Question: I'm having a hard time trying to figure out how to properly do ORM on a certain database design.
My schema consists of three tables: a user table, a review table, and a vote table. Users can publish reviews for albums, and they can also assign a positive or negative rating to any review. Albums are provided from an external API, so their table is missing from the schema, but their IDs are referenced.
A user primary key simply consists of their username. A review primary key is composed of the reviewer's username, which is a foreign key, and the reviewed album ID. Finally, a vote primary key is composed of the voter's username, again a foreign key, and the voted review's primary key, consisting, as said earlier, of the reviewer's username and the reviewed album ID.
A user can publish a review for each individual album, and also can assign a vote for each individual review.
This is the ER model representing the schema:

To map the entities IDs, I'm using the '@IdClass' annotation, but I'm not sure I'm headed in the right direction. I also tried using the '@EmbeddedId' annotation, but the result is the same.
This is what my entities classes look like so far:
'''
@Entity
public class User implements Serializable {
private static final long serialVersionUID = 1;
@Id @Column(name = "username")
private String username;
@Column(unique = true, nullable = false)
private String email;
@Column(name = "password", nullable = false)
private String password;
@Temporal(TemporalType.TIMESTAMP) @Column(name="signUpDate", nullable = false)
private Date signUpDate;
// empty constructor, getters, setters, equals and hashCode implementations
}
'''
'''
@Entity @IdClass(ReviewId.class)
public class Review implements Serializable {
private static final long serialVersionUID = 1;
@Id @ManyToOne @JoinColumn(name = "reviewerUsername", referencedColumnName = "username")
private User reviewer;
@Id @Column(name = "reviewedAlbumId")
private Long reviewedAlbumId;
@Column(name = "content", nullable = false, length = 2500)
private String content;
@Column(name = "rating", nullable = false)
private Integer rating;
@Temporal(TemporalType.TIMESTAMP) @Column(name = "publicationDate", nullable = false)
private Date publicationDate;
// empty constructor, getters, setters, equals and hashCode implementations
}
'''
'''
@Entity @IdClass(VoteId.class)
public class Vote implements Serializable {
private static final long serialVersionUID = 1;
@Id @ManyToOne @JoinColumn(name = "voterUsername", referencedColumnName = "username")
private User voter;
@Id @ManyToOne @JoinColumns({
@JoinColumn(name = "reviewerUsername", referencedColumnName = "reviewerUsername"),
@JoinColumn(name = "reviewedAlbumId", referencedColumnName = "reviewedAlbumId")
})
private Review review;
@Column(name = "vote") // @todo add attribute nullable = false
private Boolean vote;
// empty constructor, getters, setters, equals and hashCode implementations
}
'''
These are my ID classes:
'''
public class ReviewId implements Serializable {
private static final long serialVersionUID = 1L;
private User reviewer;
private Long reviewedAlbumId;
// empty constructor, getters, setters, equals and hashCode implementations
}
'''
'''
public static class VoteId implements Serializable {
private static final long serialVersionUID = 1L;
private User voter;
private Review review;
// empty constructor, getters, setters, equals and hashCode implementations
}
'''
And here is the content of the MySQL script used to generate the schema:
'''
DROP SCHEMA IF EXISTS albumReviewsDatabase;
CREATE SCHEMA albumReviewsDatabase;
USE albumReviewsDatabase;
CREATE TABLE user (
username VARCHAR(20) PRIMARY KEY,
email VARCHAR(254) NOT NULL UNIQUE,
password CHAR(60) NOT NULL,
signUpDate TIMESTAMP NOT NULL DEFAULT now()
) ENGINE = INNODB;
CREATE TABLE review (
reviewerUsername VARCHAR(20) NOT NULL,
reviewedAlbumId BIGINT(20) NOT NULL,
content TEXT NOT NULL,
rating SMALLINT UNSIGNED NOT NULL,
publicationDate TIMESTAMP NOT NULL DEFAULT now(),
CHECK (rating >= 0 AND rating <= 10),
PRIMARY KEY (reviewerUsername, reviewedAlbumId),
FOREIGN KEY (reviewerUsername) REFERENCES user(username)
ON DELETE CASCADE
ON UPDATE CASCADE
) ENGINE = INNODB;
CREATE TABLE vote (
voterUsername VARCHAR(20) NOT NULL,
reviewerUsername VARCHAR(20) NOT NULL,
reviewedAlbumId BIGINT(20) NOT NULL,
vote BOOLEAN NOT NULL,
PRIMARY KEY (voterUsername, reviewerUsername, reviewedAlbumId),
FOREIGN KEY (voterUsername) REFERENCES user(username)
ON DELETE CASCADE
ON UPDATE CASCADE,
FOREIGN KEY (reviewerUsername, reviewedAlbumId) REFERENCES review(reviewerUsername, reviewedAlbumId)
ON DELETE CASCADE
ON UPDATE CASCADE
) ENGINE = INNODB;
'''
I'm currently using OpenJPA as the persistence provider on a TomEE webprofile instance, and the used JPA version is 2.0.
Clearly I am misunderstating something about JPA's ORM, because when I deploy my application containing those entities I get the following exception:
'''
<openjpa-2.4.2-r422266:<PHONE> fatal user error> org.apache.openjpa.util.MetaDataException: The id class specified by type "class application.model.Review" does not match the primary key fields of the class. Make sure your identity class has the same primary keys as your persistent type, including pk field types. Mismatched property: "reviewer"
'''
The exception is thrown because of the 'Review' class mapping, and not the 'Vote' class; however, I am sure that by solving the issue on the 'Review' class, the same will reappear for 'Vote'.
I'd prefer to get away with using the '@IdClass' annotation instead of '@EmbeddedId', but whichever of the two I will end up using is not an issue.
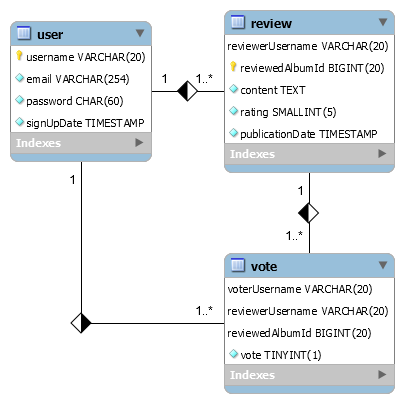
Answer: These relationships are "derived identities"; so your ID classes should look like this (note the types of the foreign key fields differ from the types of their corresponding entity fields):
'''
public class ReviewId implements Serializable {
private static final long serialVersionUID = 1L;
private String reviewer; // matches name of @Id attribute and type of User PK
private Long reviewedAlbumId;
// ...
}
'''
'''
public static class VoteId implements Serializable {
private static final long serialVersionUID = 1L;
private String voter; // matches name of @Id attribute and type of User PK
private ReviewId review; // matches name of @Id attribute and type of Review PK
// ...
}
'''
Derived identities are discussed (with examples) in the <URL> in section 2.4.1.
Also, as a side note, '@IdClass' is a bit Old School while '@EmbeddedId' is cleaner, eliminating the code duplicated across the entity and its key.